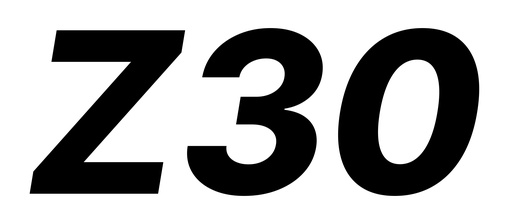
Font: Inter-Italic_ExtraBold_Italic